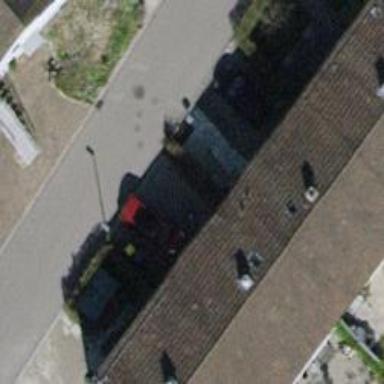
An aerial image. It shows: Terrace building with tile roof.